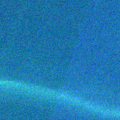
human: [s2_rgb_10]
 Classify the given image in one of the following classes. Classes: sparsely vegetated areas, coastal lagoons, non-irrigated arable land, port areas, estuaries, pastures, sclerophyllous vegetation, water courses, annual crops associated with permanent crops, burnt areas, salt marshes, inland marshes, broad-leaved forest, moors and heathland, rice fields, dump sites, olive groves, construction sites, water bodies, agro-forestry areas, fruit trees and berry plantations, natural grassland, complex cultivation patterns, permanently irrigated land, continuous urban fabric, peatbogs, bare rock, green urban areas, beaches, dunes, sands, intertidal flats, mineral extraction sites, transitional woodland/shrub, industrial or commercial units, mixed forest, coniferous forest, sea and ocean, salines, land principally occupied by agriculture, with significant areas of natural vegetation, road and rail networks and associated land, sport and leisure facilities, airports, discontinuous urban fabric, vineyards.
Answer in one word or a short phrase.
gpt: sea and ocean